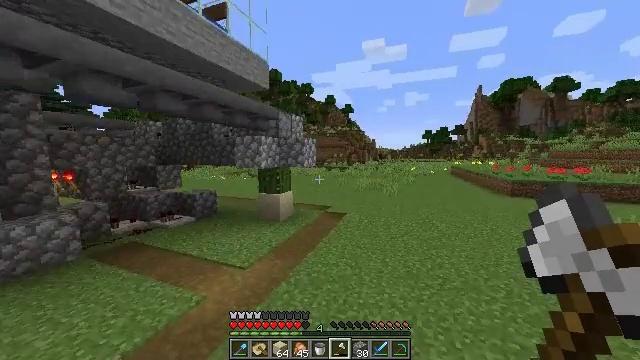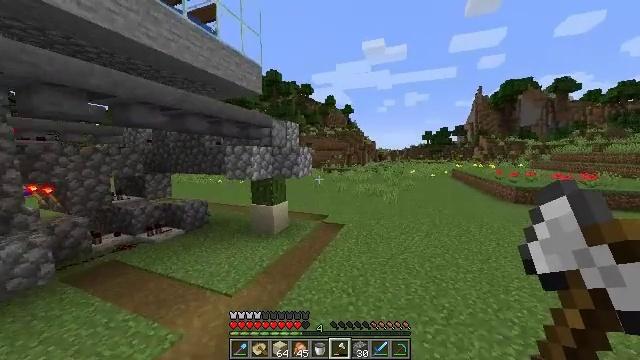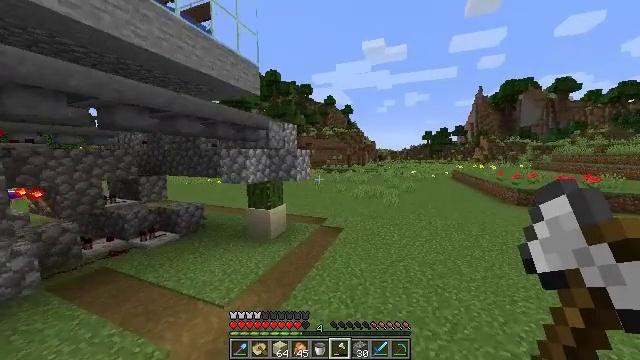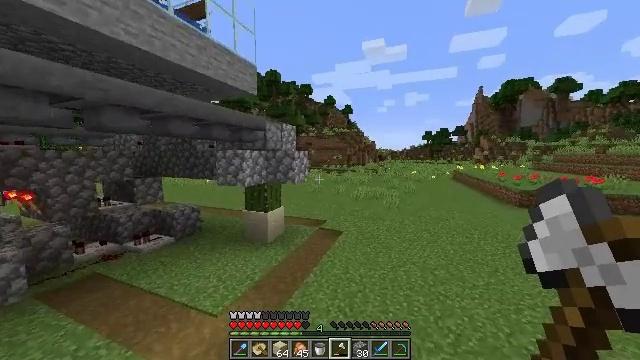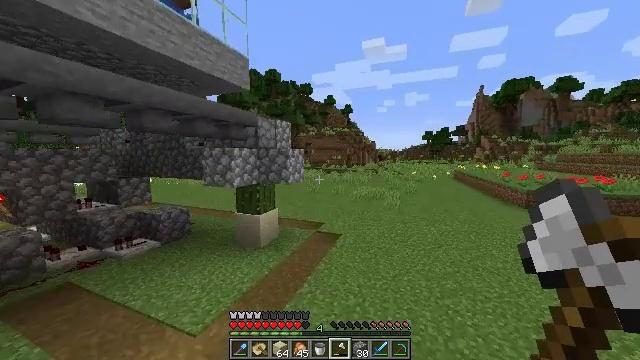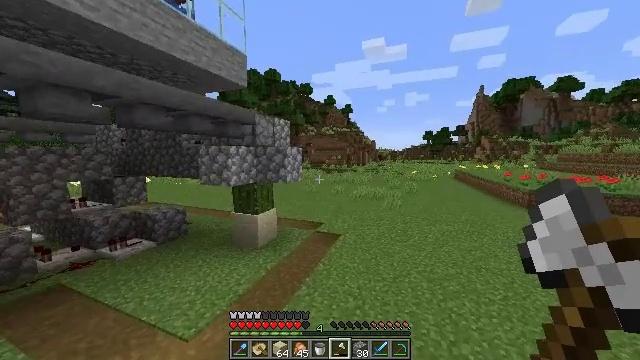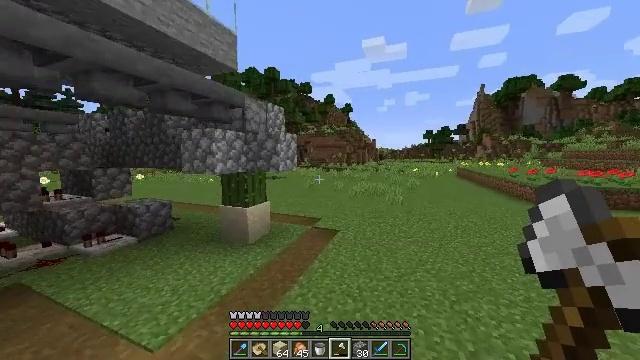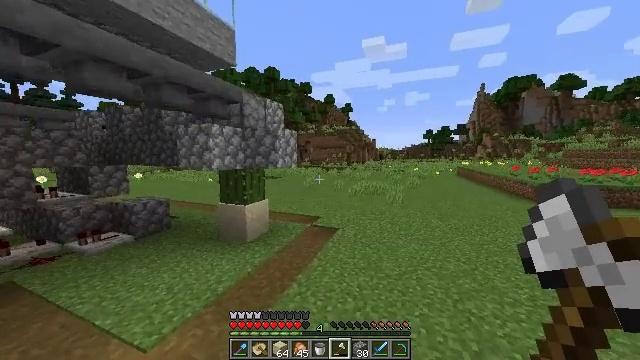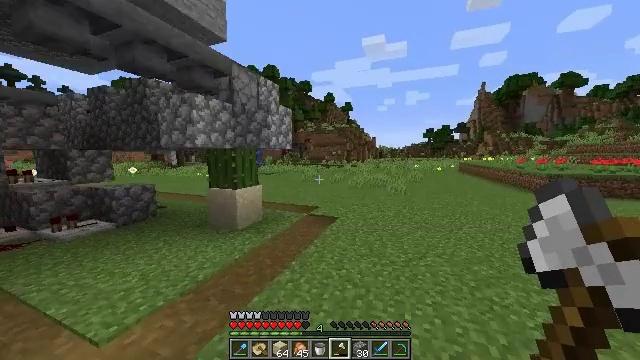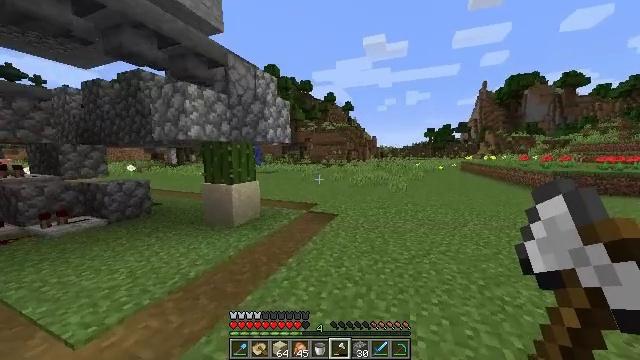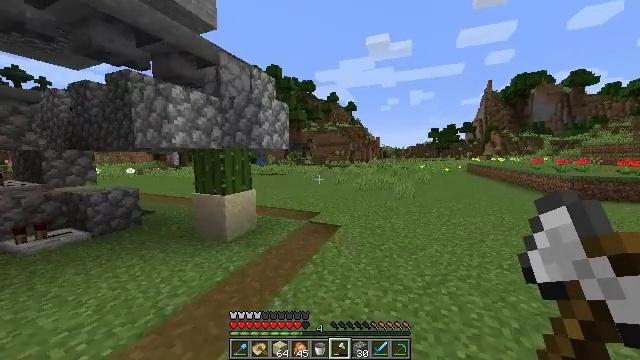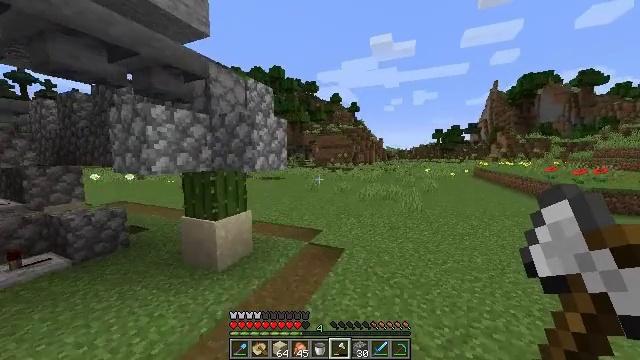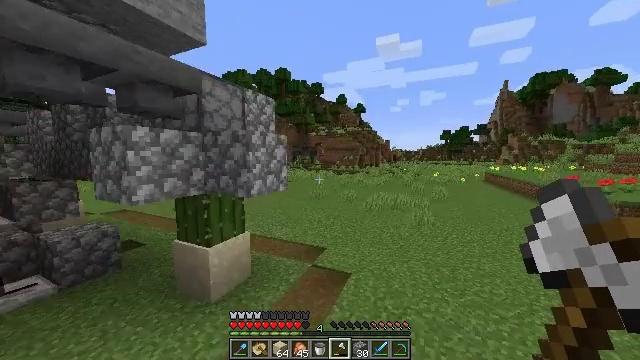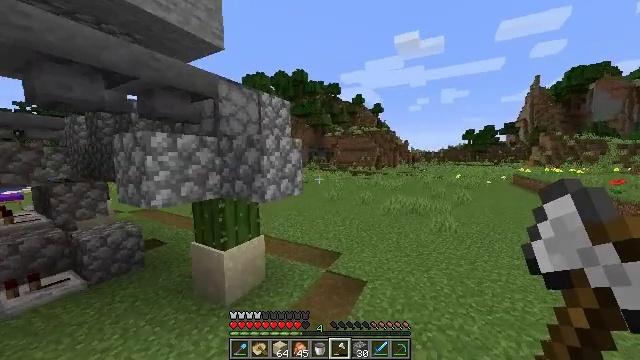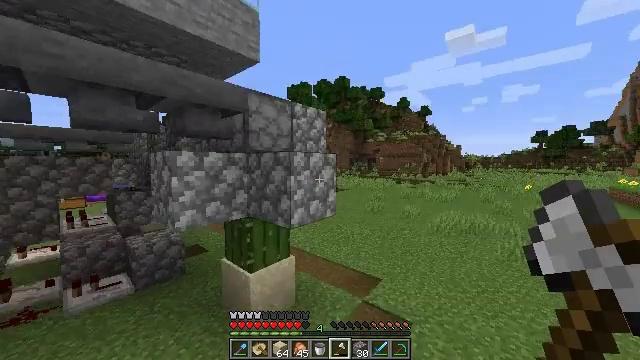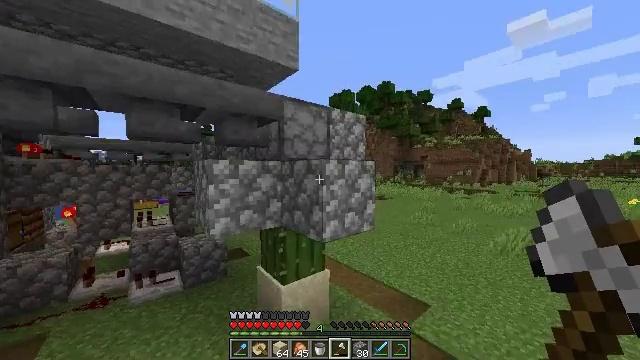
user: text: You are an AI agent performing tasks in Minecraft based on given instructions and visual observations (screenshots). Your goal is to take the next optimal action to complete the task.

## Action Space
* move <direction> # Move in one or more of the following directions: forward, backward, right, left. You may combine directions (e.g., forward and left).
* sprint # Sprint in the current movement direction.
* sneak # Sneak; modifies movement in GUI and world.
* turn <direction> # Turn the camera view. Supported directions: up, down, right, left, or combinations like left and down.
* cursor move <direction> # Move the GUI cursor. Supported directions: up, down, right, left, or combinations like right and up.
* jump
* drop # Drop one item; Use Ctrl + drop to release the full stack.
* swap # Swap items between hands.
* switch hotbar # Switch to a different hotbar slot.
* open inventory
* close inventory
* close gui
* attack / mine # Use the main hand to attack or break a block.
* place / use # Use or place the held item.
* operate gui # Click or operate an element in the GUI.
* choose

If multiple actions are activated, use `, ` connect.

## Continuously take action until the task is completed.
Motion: motion action
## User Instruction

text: Craft a spruce sign from spruce planks.
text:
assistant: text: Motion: move forward, jump
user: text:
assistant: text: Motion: move forward, jump
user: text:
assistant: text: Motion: move forward, jump
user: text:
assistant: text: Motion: move forward, jump
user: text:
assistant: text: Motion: move forward, jump
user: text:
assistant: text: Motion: move forward, sprint, jump
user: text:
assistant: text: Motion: move forward, sprint, jump
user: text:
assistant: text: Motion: move forward, sprint, jump
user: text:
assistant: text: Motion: move forward, jump
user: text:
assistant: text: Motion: move forward, jump
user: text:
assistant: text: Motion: move forward, jump
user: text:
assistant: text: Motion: move forward, turn left, jump
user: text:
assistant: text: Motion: move forward, turn left, jump
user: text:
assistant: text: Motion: move forward, turn left and up, jump
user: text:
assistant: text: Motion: move forward, turn left and up
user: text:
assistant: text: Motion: turn left
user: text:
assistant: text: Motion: turn left
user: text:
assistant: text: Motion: turn down
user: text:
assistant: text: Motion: turn right
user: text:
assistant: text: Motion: no_op
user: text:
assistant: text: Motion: no_op
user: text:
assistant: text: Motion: no_op
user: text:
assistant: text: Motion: no_op
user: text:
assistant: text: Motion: turn left and up
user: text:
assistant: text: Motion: turn left and up
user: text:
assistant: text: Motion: turn left
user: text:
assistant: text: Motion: no_op
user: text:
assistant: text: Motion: move left
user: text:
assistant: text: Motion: move left
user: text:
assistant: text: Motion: move left